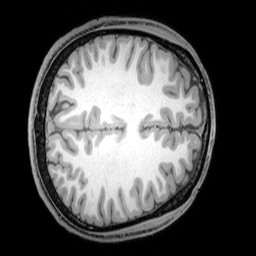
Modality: T1w
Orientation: axial
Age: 21
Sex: male
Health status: healthy
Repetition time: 0.081 s
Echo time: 0.037 s